Interaction volume radius: 10 \u00c5
Interaction volume height: 20 \u00c5
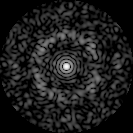
Disorder parameter: 0.7611